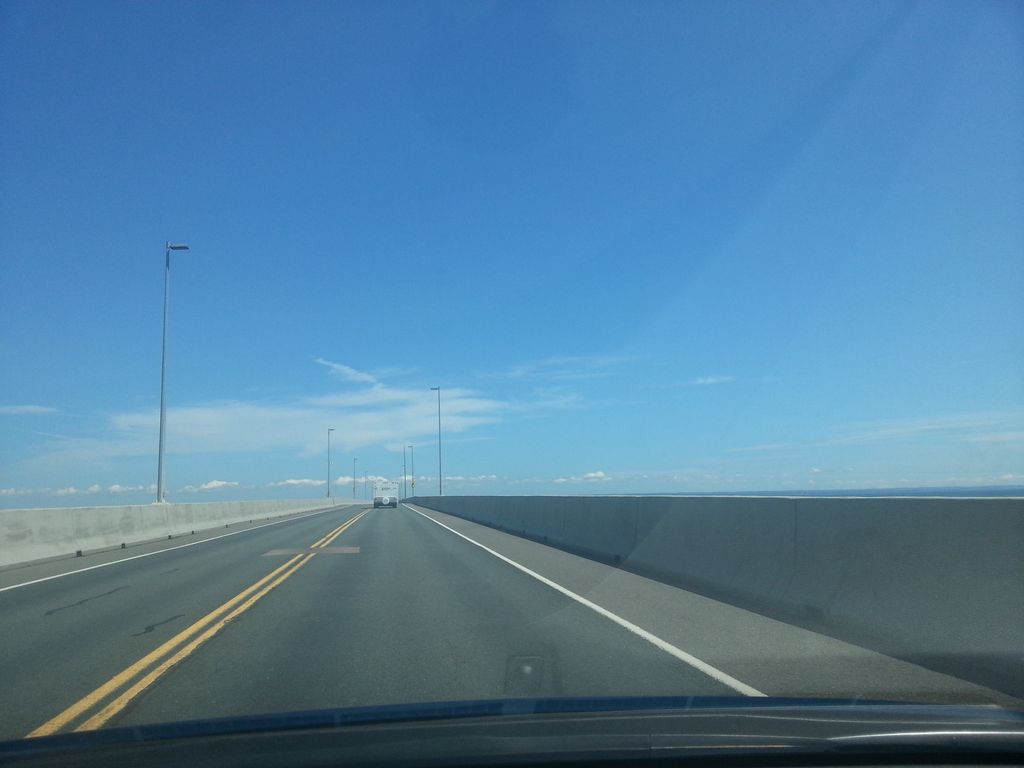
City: charlottetown